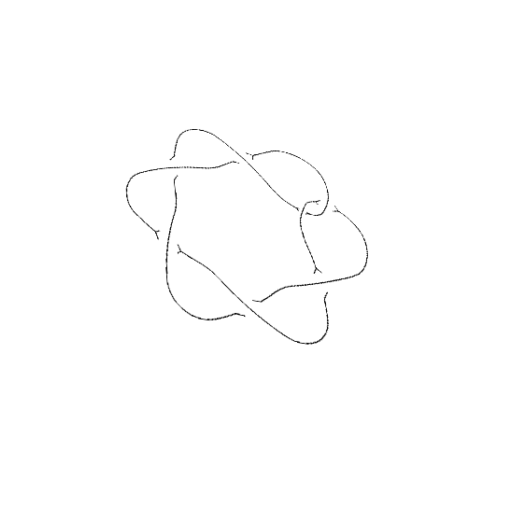
Crossing number: 7